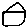
Label: house